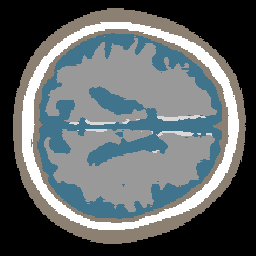
Label: no_lesion